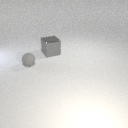
small gray rubber sphere in front of large gray metal cube